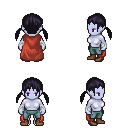
a pixel art fantasy rpg character, female body template, dark elf, purple skin, maroon cape, teal pants, raven twin-tailed hairstyle, white cloth bandages, brown shoes, four views (front, back, left, right), 2x2 character sprite sheet, small pixel art, hard edges, no anti-aliasing